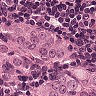
Metastatic tissue present: yes